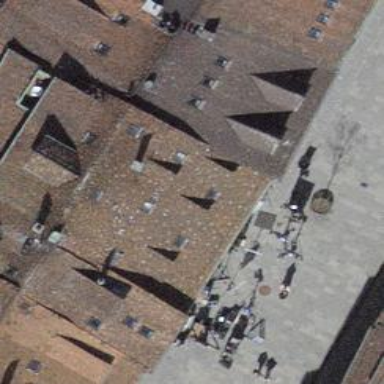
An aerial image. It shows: Restaurant.